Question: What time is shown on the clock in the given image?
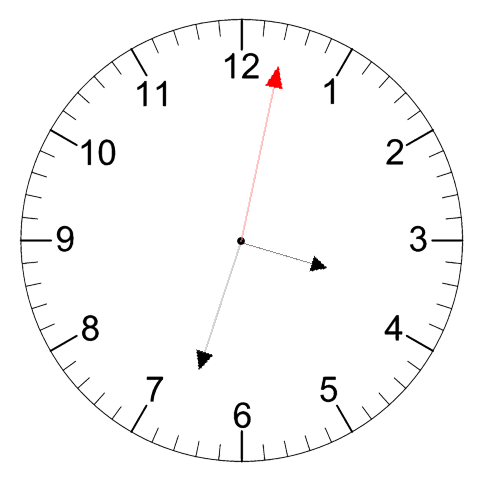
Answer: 03:33:02